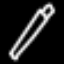
Label: pencil